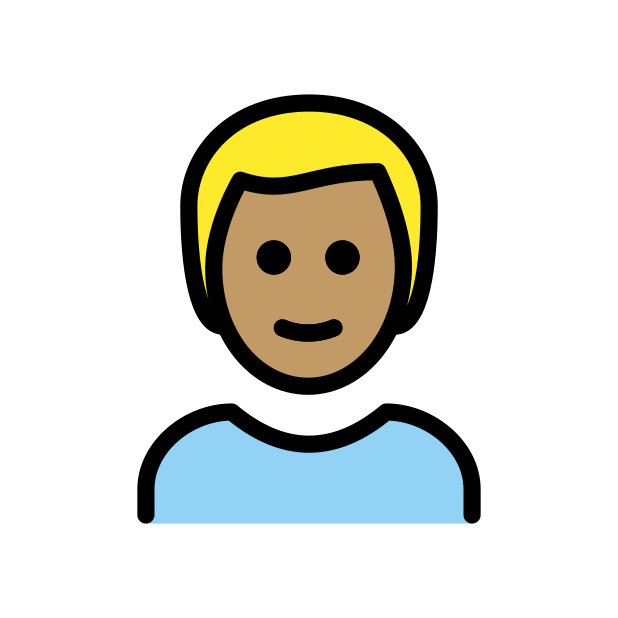
man: medium skin tone, blond hair